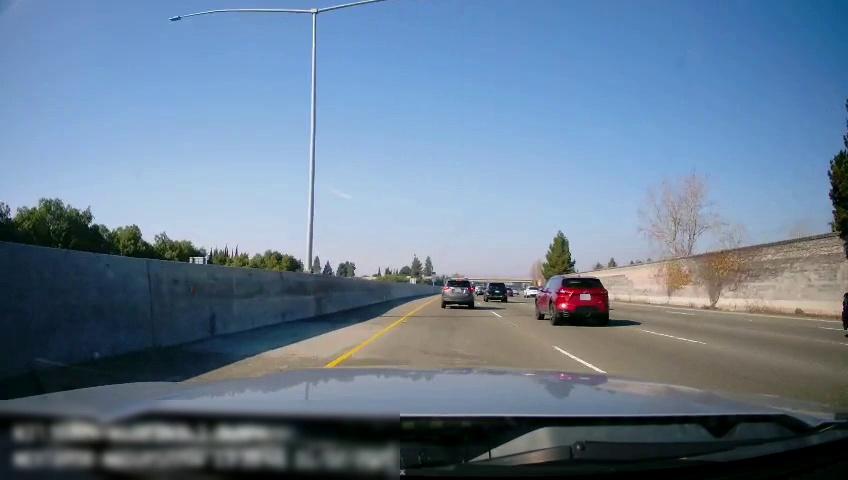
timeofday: Day
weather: Sunny
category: Drivable Space
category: Vehicles | Car
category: Vehicles | Car
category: Vehicles | Truck
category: Vehicles | SUV
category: Vehicles | Car
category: Vehicles | SUV
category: Vehicles | SUV
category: Lanes | Alternate Lane
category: Lanes | Alternate Lane
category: Lanes | Alternate Lane
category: Lanes | Current Lane
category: Lanes | Current Lane
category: Traffic | Signs